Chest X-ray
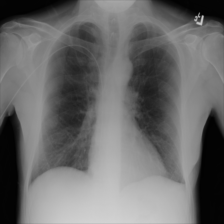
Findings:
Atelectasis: negative
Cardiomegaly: negative
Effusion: negative
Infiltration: negative
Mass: negative
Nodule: negative
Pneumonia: negative
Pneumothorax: negative
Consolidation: negative
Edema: negative
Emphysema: negative
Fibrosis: negative
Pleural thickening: negative
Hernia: negative